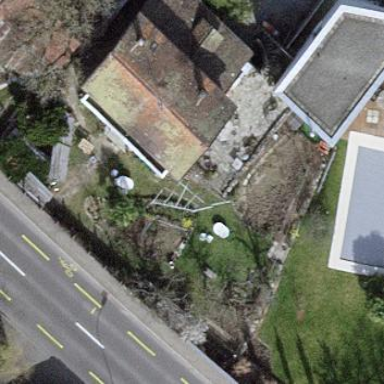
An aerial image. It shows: Garden enclosed by fence.